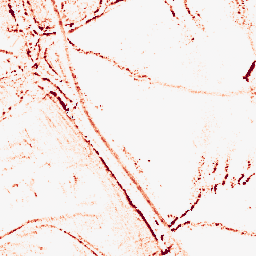
Category: morphological
Decomposition family: morphological_square
Decomposition parameters: operation: opening
size: 5
Upsampling method: quartic
Upsampling parameters: scale: 2
Upsampling scale: 2